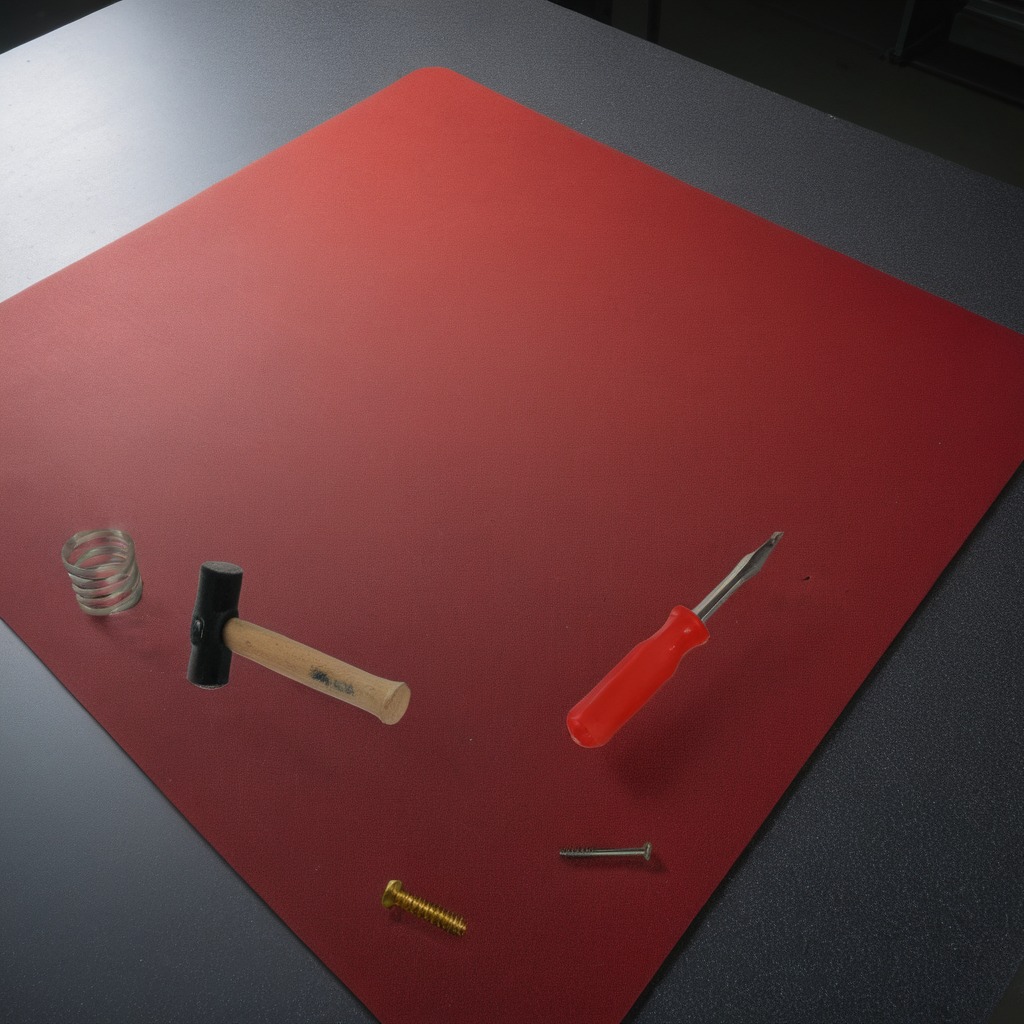
A hammer, an iron nail, a metal machine screw, a coiled metal spring, and a screwdriver are lying on the clean granite tabletop covered with a red rubber mat inside a workshop under bright overhead lighting crisp shadows high clarity worn but beneath the mat.